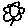
Label: flower